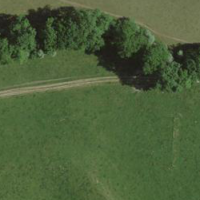
EUNIS habitat code: 52
Species observed at this site:
Juglans regia
Veronica filiformis